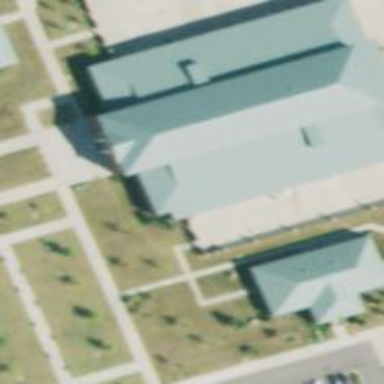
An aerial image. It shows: College building.